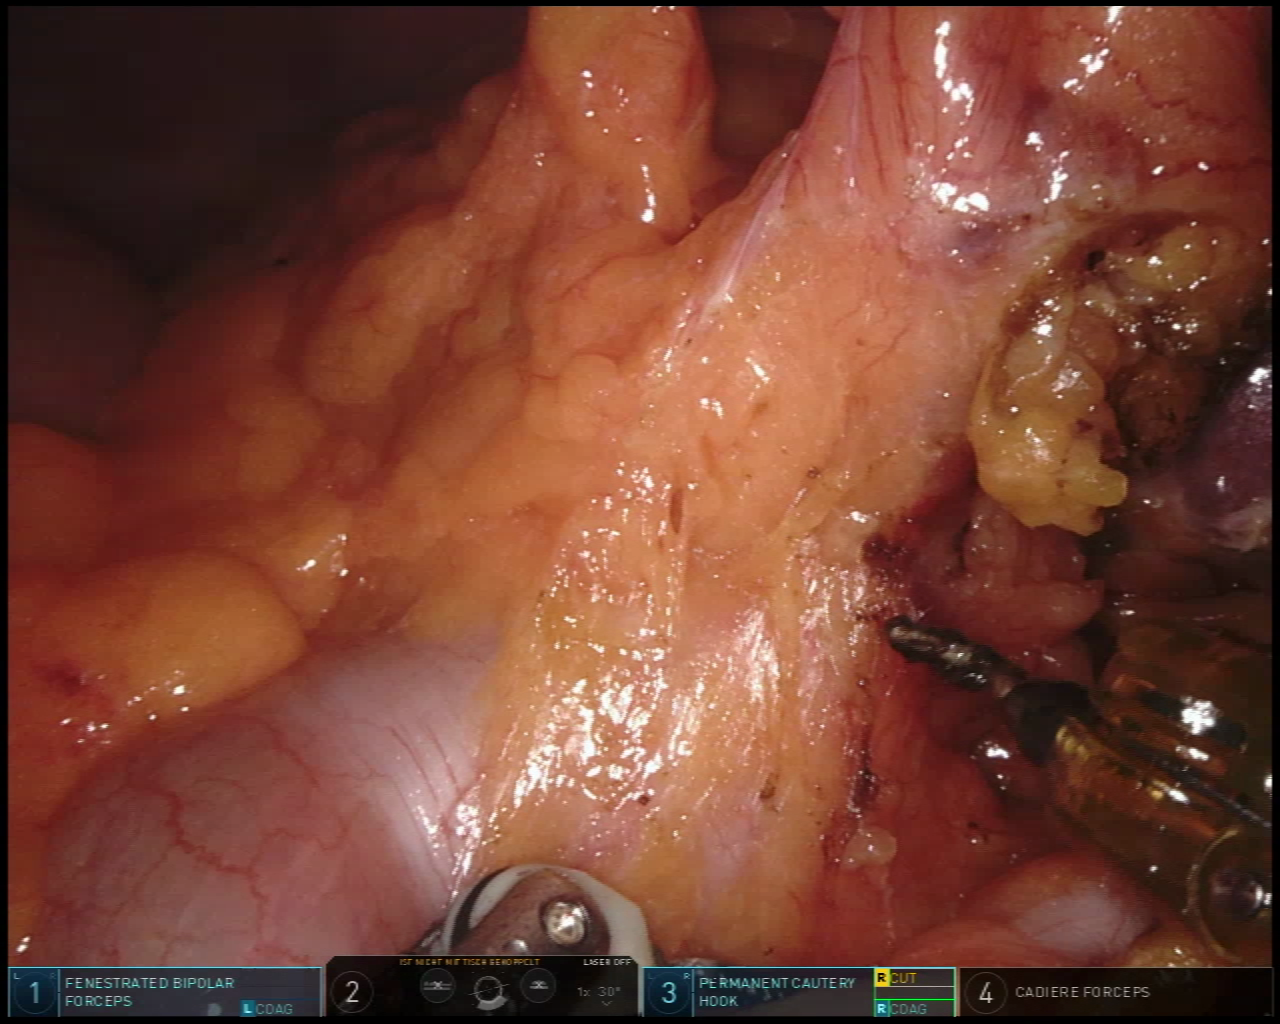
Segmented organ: colon
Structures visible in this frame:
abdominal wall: yes
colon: yes
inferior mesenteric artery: no
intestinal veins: no
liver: no
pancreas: no
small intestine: no
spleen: yes
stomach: no
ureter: no
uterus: no
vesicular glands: no